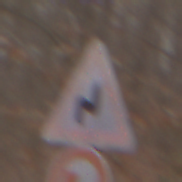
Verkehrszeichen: DoppelkurveRechts
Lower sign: UeberholverbotKraftfahrzeuge
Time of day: Midday
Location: Outdoor (Nature)
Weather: Overcast
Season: Autumn
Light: Natural